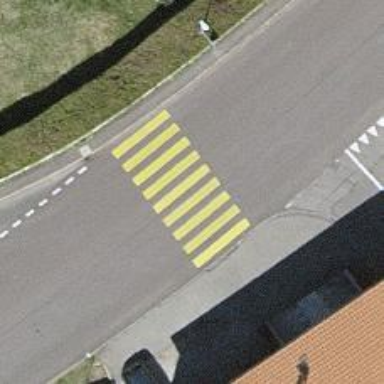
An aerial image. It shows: Uncontrolled zebra crossing on the road.